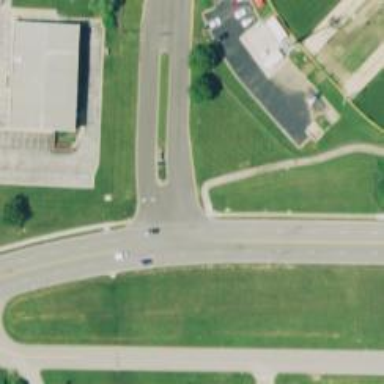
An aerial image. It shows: Stop road.